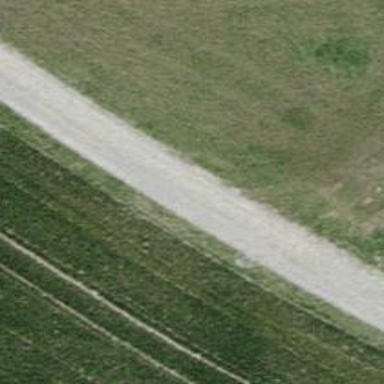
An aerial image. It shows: Compacted track road with grade3 tracktype.